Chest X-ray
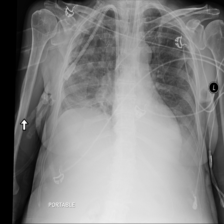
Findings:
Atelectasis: negative
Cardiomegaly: negative
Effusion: positive
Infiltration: negative
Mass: negative
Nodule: negative
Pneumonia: negative
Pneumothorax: negative
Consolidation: negative
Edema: negative
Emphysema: negative
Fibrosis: negative
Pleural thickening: negative
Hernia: negative